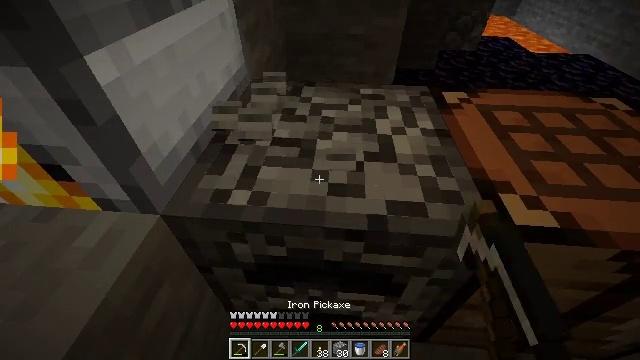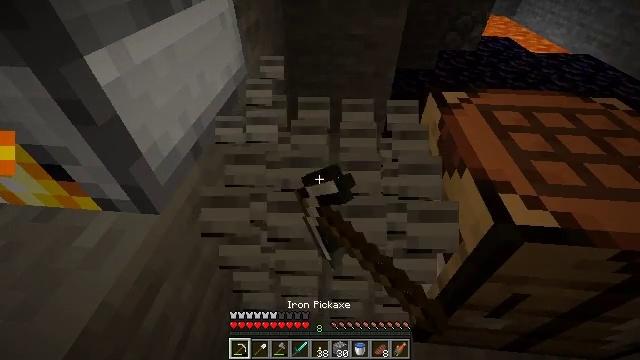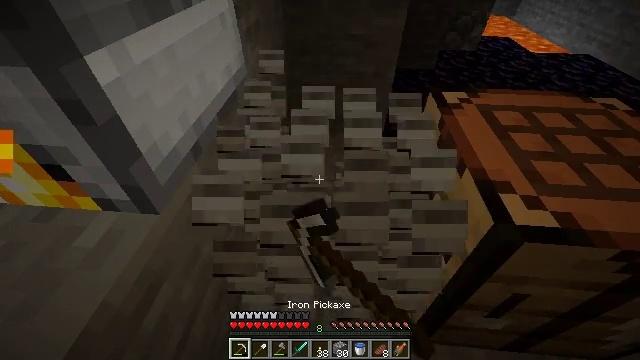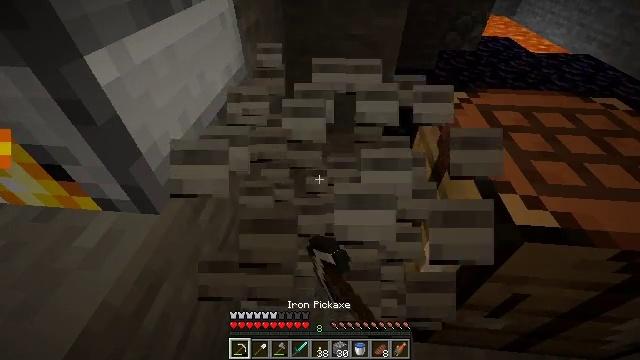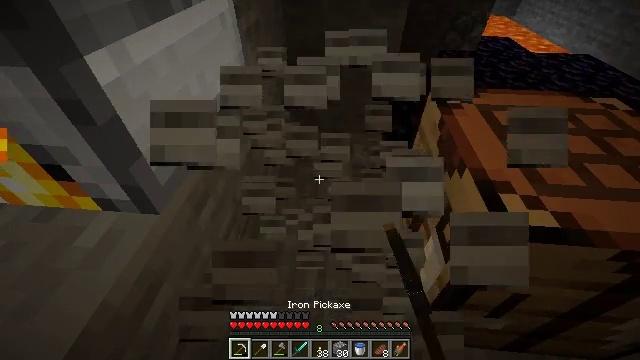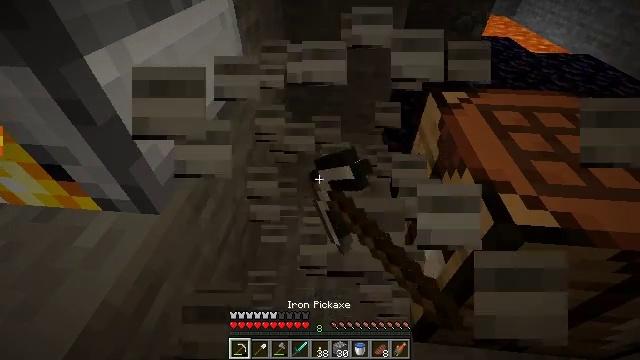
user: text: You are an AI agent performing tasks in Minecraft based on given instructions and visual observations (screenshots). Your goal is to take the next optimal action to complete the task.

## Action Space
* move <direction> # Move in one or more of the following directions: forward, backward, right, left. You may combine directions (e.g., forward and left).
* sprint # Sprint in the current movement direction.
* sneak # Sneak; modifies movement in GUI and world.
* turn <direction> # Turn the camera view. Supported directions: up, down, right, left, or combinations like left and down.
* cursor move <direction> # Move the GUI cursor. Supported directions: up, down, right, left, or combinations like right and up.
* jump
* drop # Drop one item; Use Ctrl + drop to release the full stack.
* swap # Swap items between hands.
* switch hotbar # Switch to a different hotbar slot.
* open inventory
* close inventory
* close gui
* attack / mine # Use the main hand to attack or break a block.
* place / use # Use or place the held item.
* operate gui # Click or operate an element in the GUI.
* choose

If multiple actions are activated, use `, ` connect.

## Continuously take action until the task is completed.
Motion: motion action
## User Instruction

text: Mine the furnace to collect it.
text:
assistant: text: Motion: attack / mine
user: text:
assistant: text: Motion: attack / mine
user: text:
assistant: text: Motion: attack / mine
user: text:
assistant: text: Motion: attack / mine
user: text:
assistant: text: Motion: attack / mine
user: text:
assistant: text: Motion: attack / mine